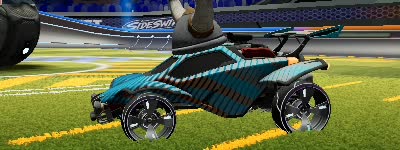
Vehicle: octane